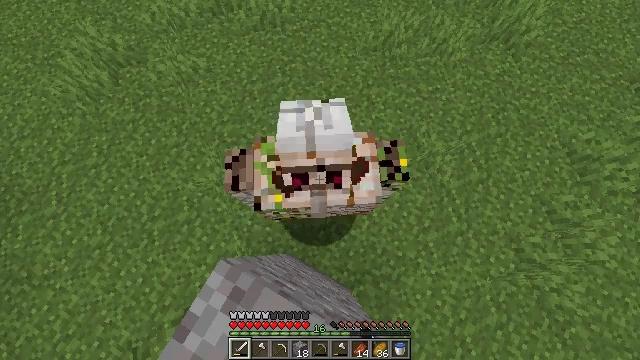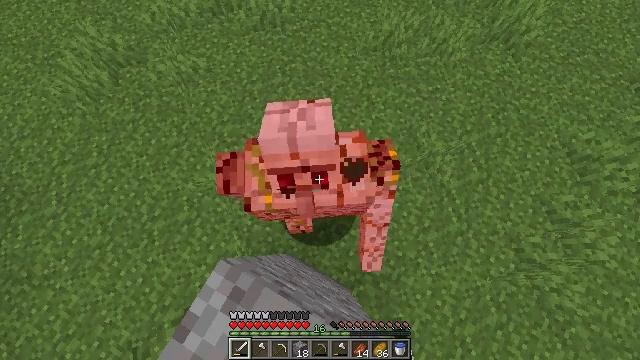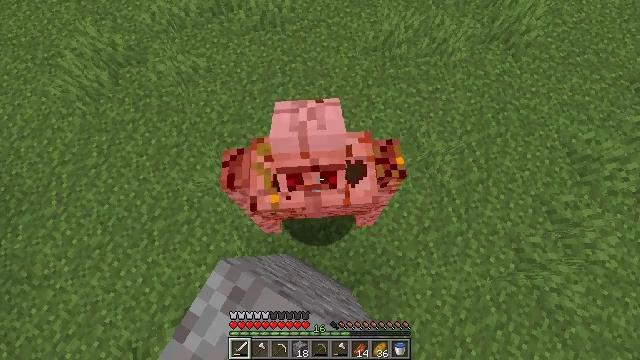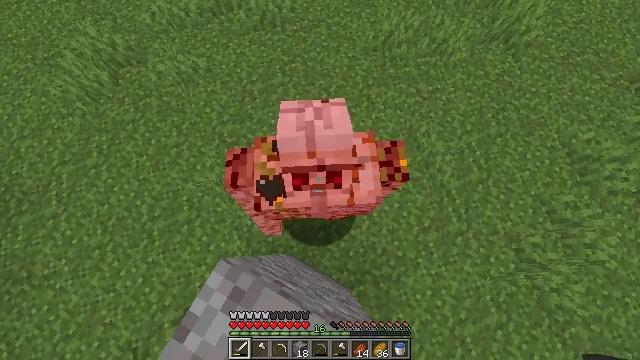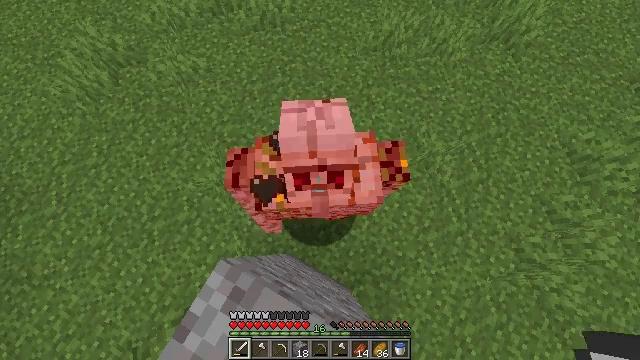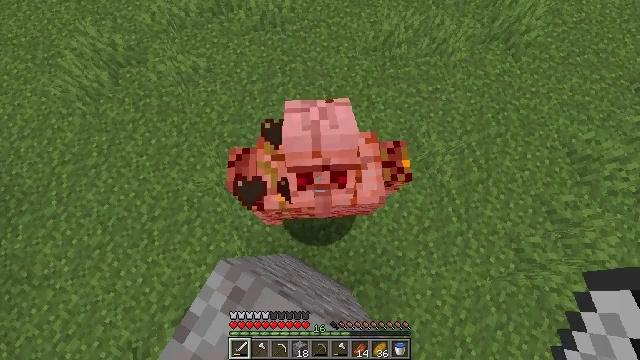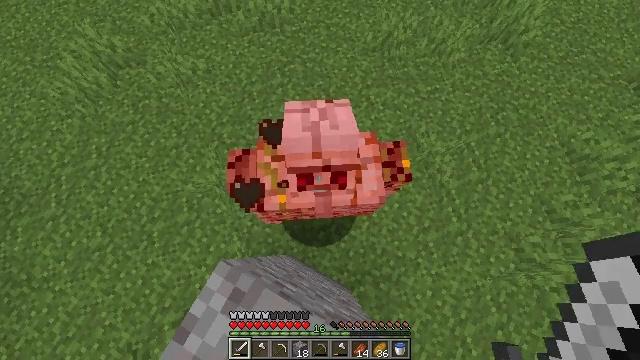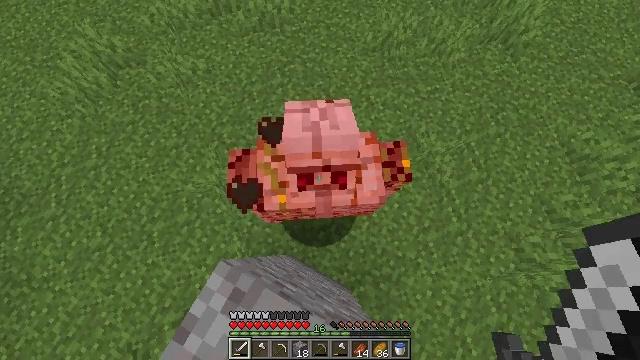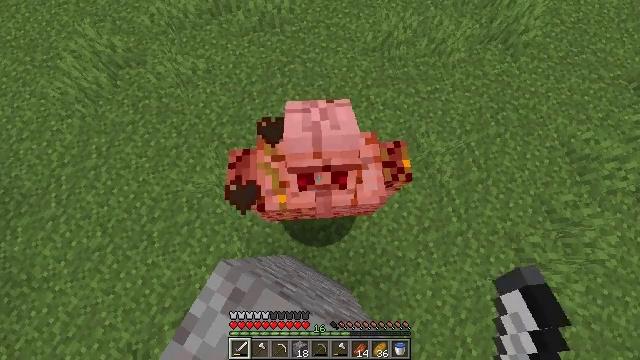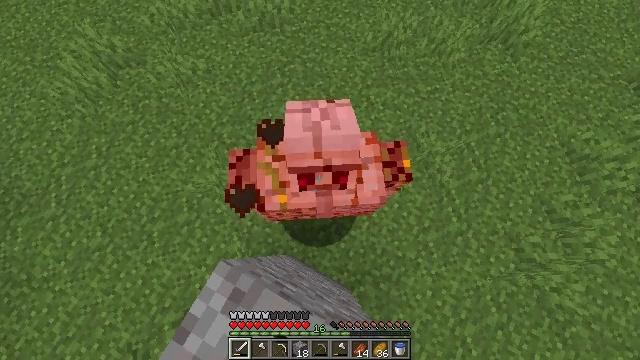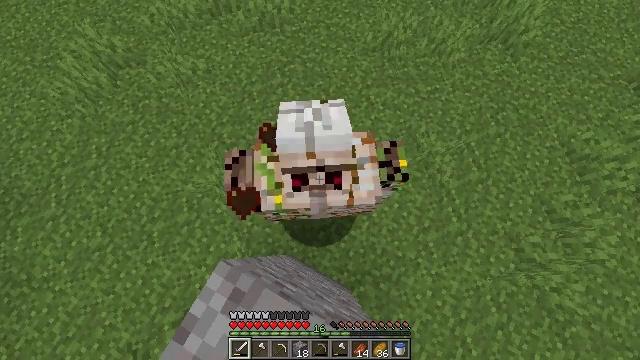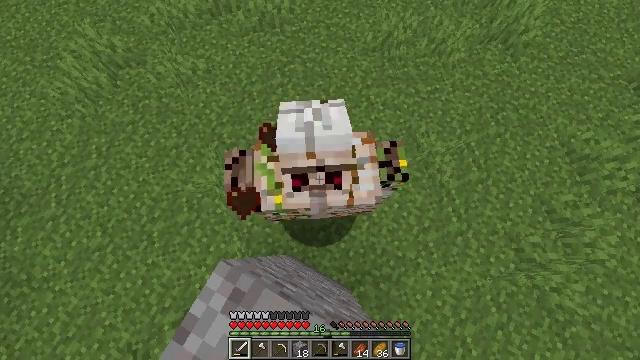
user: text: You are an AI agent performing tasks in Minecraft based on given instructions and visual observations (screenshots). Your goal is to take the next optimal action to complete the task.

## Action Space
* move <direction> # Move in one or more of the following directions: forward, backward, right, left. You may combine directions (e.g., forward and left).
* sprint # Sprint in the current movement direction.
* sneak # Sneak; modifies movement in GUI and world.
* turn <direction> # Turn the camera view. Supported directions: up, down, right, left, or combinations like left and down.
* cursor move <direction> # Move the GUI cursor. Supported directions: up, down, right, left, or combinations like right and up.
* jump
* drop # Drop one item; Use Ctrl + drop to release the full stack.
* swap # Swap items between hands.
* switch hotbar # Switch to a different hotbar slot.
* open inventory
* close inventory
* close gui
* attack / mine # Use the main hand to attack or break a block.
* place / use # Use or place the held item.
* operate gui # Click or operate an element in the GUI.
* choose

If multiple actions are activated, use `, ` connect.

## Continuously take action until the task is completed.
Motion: motion action
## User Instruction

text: Kill an iron golem.
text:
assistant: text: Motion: sneak
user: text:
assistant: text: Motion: sneak
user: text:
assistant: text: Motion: sneak
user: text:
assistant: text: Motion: sneak
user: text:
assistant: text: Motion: sneak
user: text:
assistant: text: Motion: sneak
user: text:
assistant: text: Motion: sneak, attack / mine
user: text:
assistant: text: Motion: sneak, attack / mine
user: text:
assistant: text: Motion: sneak, attack / mine
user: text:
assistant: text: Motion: sneak, attack / mine
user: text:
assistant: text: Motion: sneak, attack / mine
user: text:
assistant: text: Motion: sneak